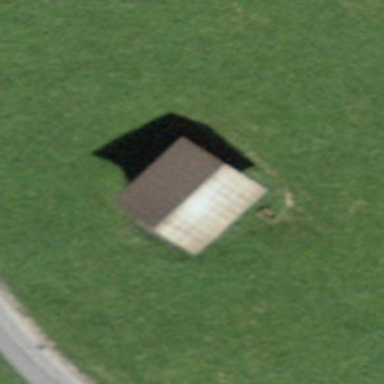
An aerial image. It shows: Barn.